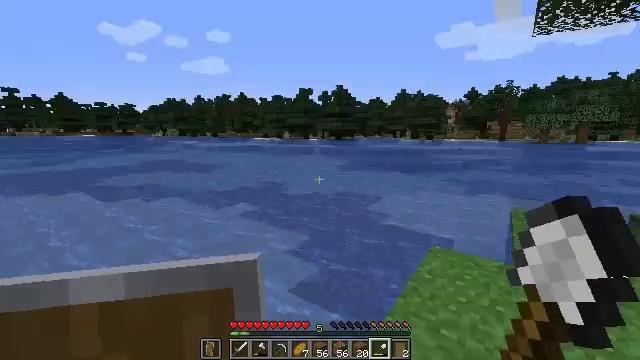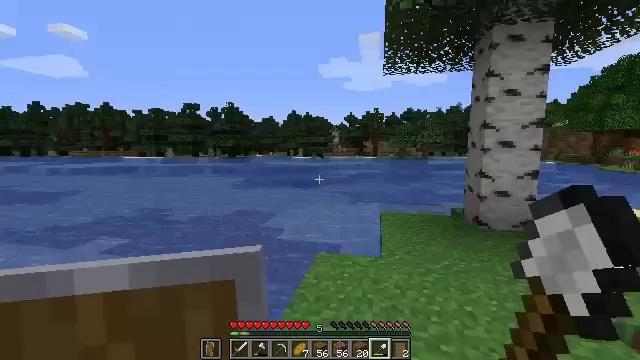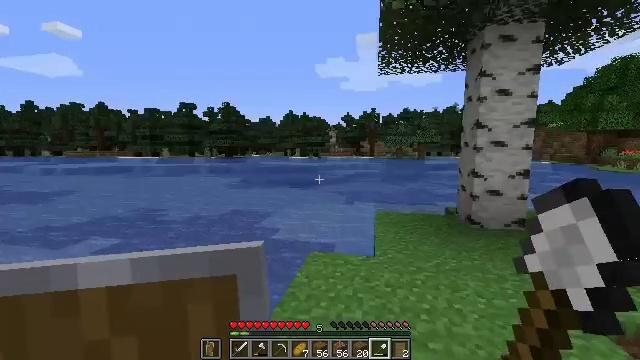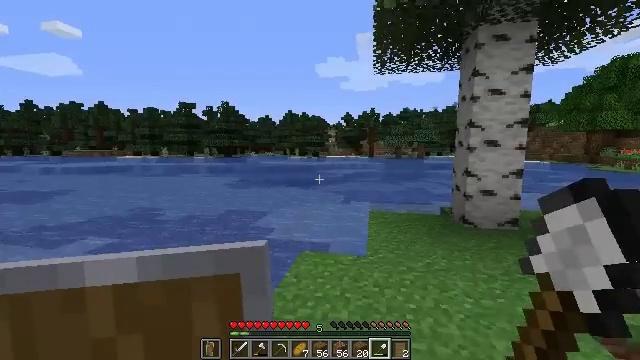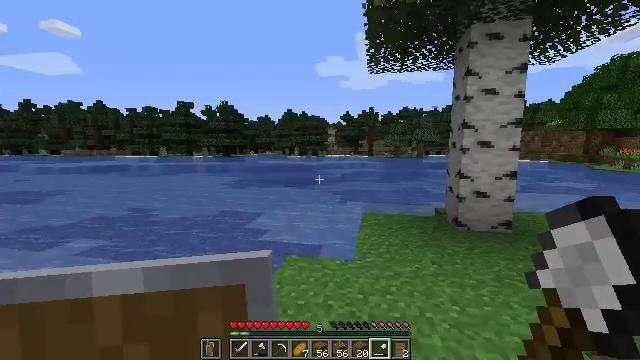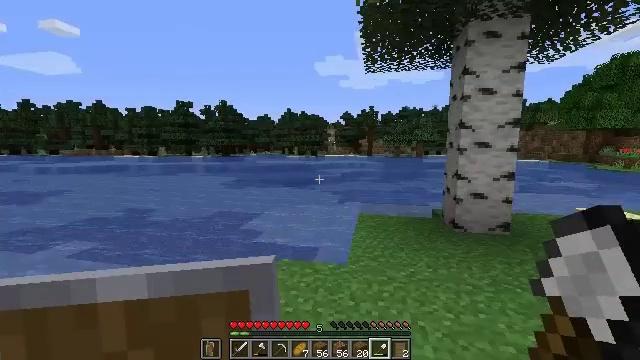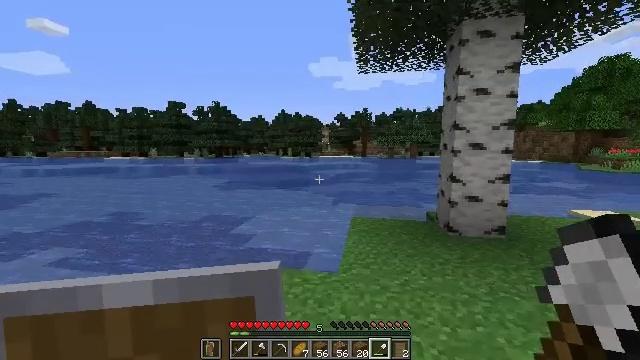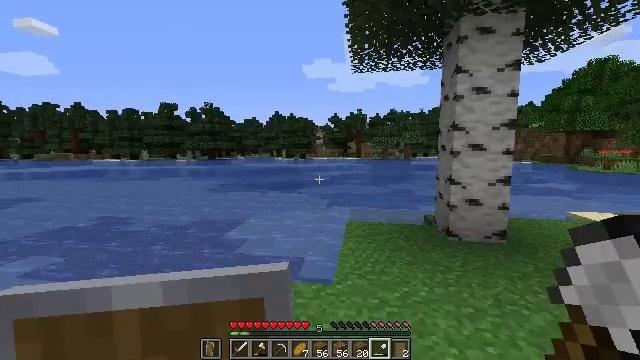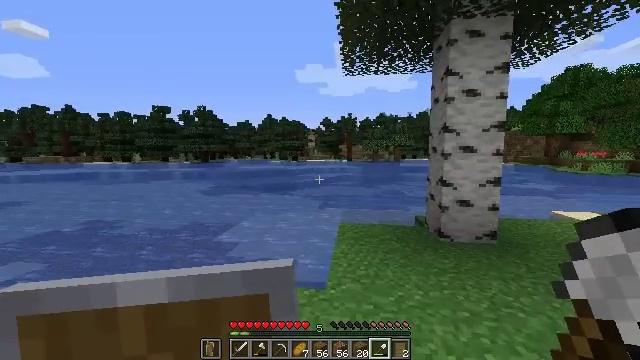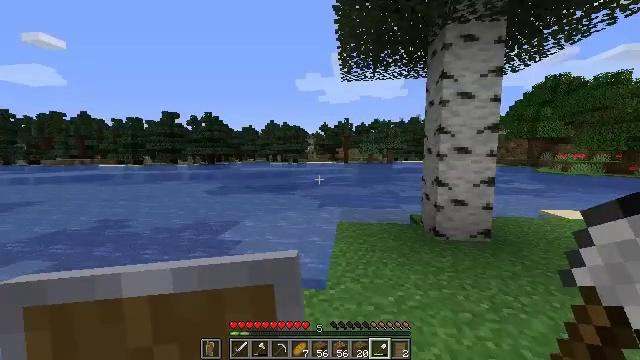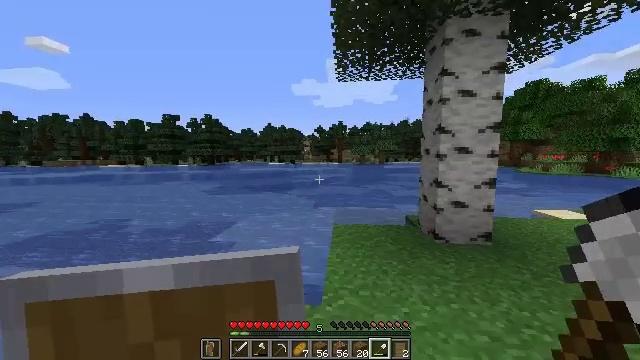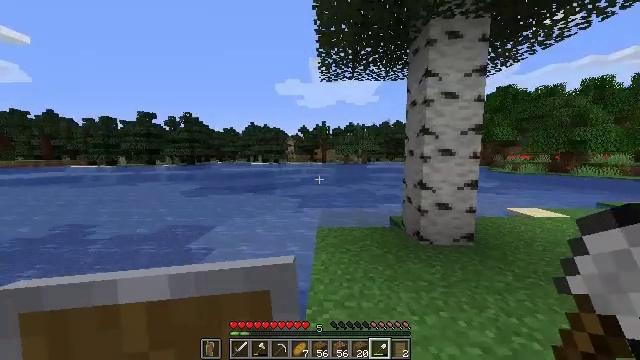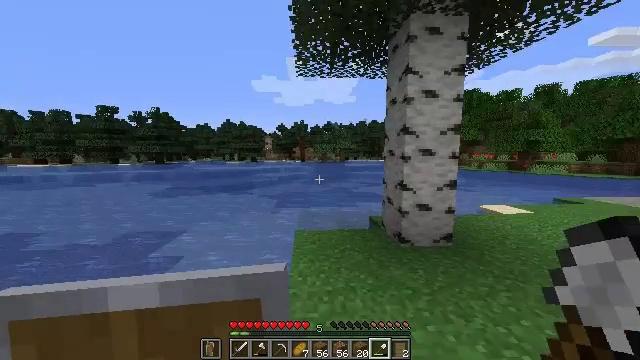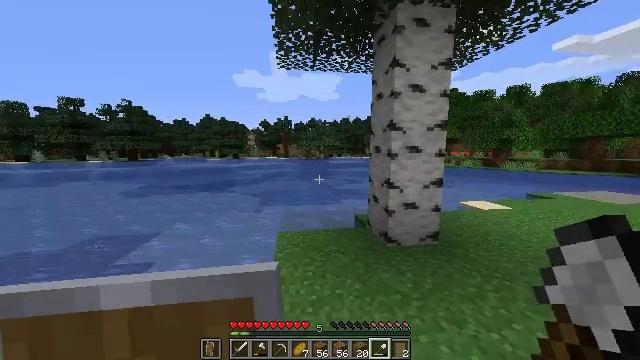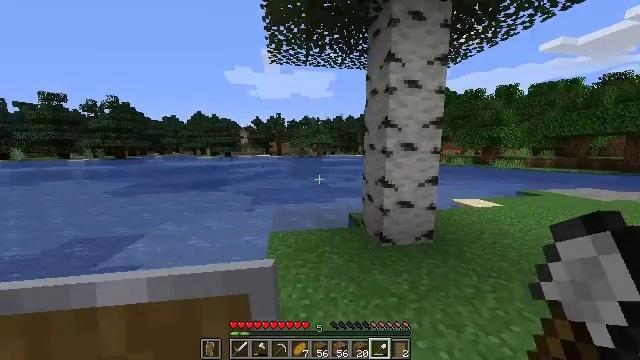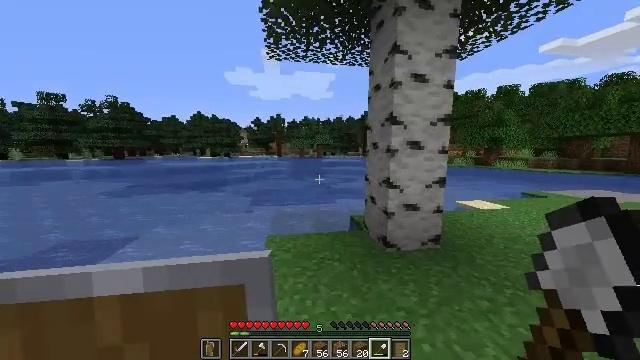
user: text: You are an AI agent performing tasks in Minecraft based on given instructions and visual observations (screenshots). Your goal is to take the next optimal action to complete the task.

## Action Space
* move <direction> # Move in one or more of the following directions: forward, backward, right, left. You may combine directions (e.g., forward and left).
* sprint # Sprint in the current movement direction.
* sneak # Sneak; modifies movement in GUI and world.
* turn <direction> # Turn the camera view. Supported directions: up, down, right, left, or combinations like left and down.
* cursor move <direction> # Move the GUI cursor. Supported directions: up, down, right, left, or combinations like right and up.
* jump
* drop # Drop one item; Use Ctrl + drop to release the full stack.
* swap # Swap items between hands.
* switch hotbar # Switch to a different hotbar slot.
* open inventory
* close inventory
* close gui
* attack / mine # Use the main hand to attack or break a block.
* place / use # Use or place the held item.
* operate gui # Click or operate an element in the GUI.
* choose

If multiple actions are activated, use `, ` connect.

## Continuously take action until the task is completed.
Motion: motion action
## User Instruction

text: Break oak leaves from the trees.
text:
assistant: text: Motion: move right, turn right and up
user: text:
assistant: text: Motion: move right
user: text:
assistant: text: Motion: move forward and move right
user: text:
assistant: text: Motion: move forward and move right
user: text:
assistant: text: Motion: move forward
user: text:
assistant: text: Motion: move forward, turn right
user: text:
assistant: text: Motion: move forward, sprint, turn right
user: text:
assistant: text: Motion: move forward, sprint, turn right
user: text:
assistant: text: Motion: move forward, sprint
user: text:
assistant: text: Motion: move forward, sprint, turn right
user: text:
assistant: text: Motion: move forward, turn right
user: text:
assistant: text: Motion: move forward, turn right
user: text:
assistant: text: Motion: move forward, turn right
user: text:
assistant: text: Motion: move forward, turn right
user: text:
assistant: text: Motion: move forward
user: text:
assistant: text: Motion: move forward
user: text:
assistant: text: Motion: move forward
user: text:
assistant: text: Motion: move forward, turn right
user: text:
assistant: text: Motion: move forward and move left, turn right and up
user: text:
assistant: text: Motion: move forward and move left, turn right
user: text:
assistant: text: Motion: move forward and move right
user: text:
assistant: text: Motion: move forward and move right
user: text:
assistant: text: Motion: move forward and move right
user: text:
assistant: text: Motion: move forward and move right
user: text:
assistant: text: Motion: move forward and move right
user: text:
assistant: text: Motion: move forward
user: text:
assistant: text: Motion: move forward
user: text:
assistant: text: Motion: move forward, sprint, turn left
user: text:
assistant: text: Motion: move forward, sprint, turn left and down
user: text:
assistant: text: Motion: move forward, sprint, turn left and down